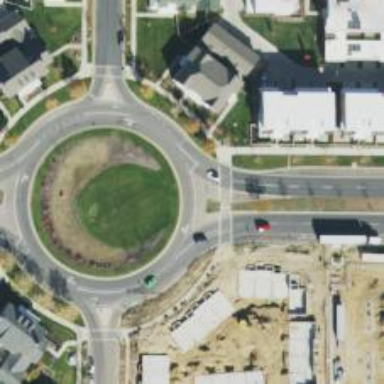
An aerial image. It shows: Primary highway with asphalt surface leading to roundabout.